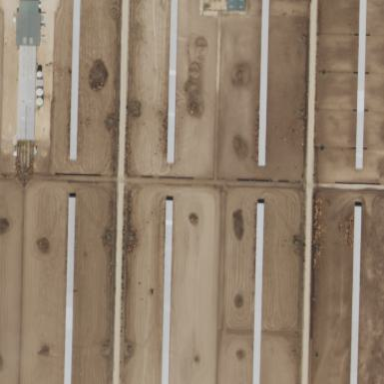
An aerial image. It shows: Feedlot within farmyard.